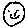
Label: smiley face